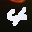
Label: 4